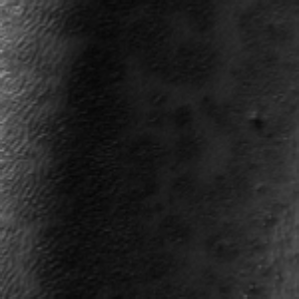
Label: frost